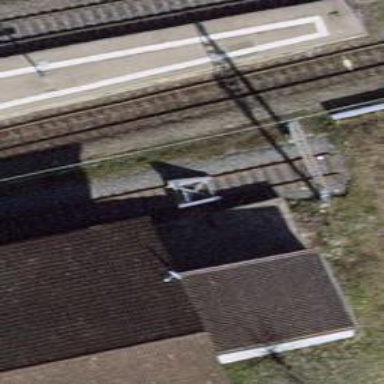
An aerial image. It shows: Railway buffer stop.